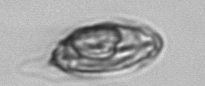
Label: Katodinium_or_Torodinium